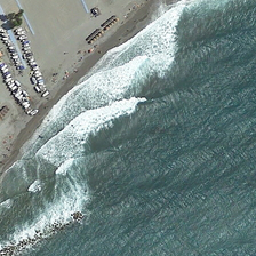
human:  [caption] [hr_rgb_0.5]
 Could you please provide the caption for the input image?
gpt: White waves between the yellow beach and the green ocean.

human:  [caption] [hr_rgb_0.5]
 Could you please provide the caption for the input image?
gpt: White spray between the yellow sand beach and the green sea.

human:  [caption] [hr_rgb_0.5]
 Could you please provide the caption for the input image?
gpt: White waves between yellow sand beaches and green oceans.

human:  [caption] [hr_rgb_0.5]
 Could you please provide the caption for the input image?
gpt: White waves between the yellow sand and the green sea.

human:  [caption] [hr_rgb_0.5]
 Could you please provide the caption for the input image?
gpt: White waves between the yellow sand beach and the green ocean.